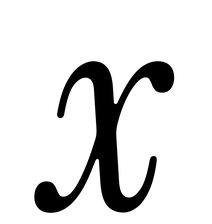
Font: InstrumentSerif-Italic